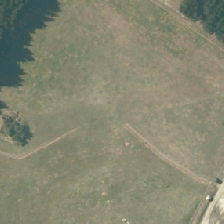
Land cover: low_producing_grassland